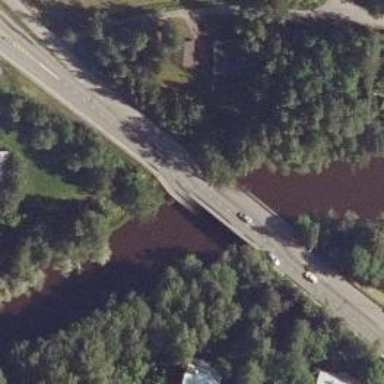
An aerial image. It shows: Bridge over cycleway.